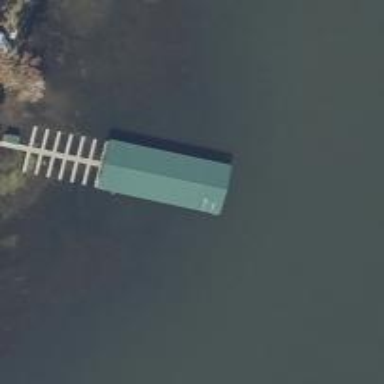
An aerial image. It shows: Man-made pier.